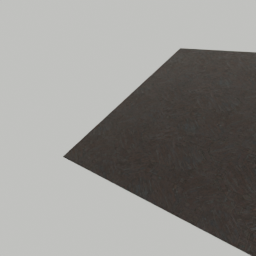
Label: architecture